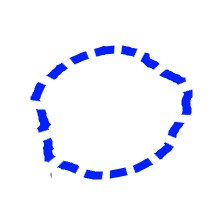
Shape: circle